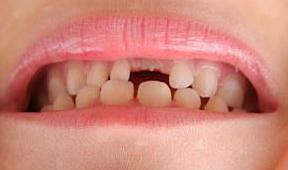
Condition: hypodontia